Interaction volume radius: 10 \u00c5
Interaction volume height: 15 \u00c5
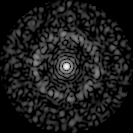
Disorder parameter: 0.8442